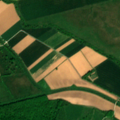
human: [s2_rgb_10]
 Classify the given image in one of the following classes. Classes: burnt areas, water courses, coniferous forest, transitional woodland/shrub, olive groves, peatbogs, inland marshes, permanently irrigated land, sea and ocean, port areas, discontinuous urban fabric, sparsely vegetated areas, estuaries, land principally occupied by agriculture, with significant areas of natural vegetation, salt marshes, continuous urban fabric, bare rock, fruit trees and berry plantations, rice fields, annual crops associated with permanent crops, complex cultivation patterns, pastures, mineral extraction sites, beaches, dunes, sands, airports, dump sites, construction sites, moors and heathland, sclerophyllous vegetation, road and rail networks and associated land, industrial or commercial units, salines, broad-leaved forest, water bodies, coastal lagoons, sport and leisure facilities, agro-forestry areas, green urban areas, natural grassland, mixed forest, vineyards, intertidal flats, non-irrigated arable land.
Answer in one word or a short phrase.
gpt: non-irrigated arable land, pastures, broad-leaved forest